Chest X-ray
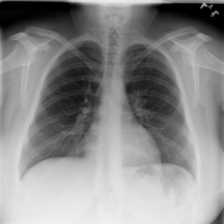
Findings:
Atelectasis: negative
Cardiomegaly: negative
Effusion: negative
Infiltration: negative
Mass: negative
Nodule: negative
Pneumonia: negative
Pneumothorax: negative
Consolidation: negative
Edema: negative
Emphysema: negative
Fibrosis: negative
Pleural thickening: negative
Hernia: negative